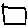
Label: square